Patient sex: F
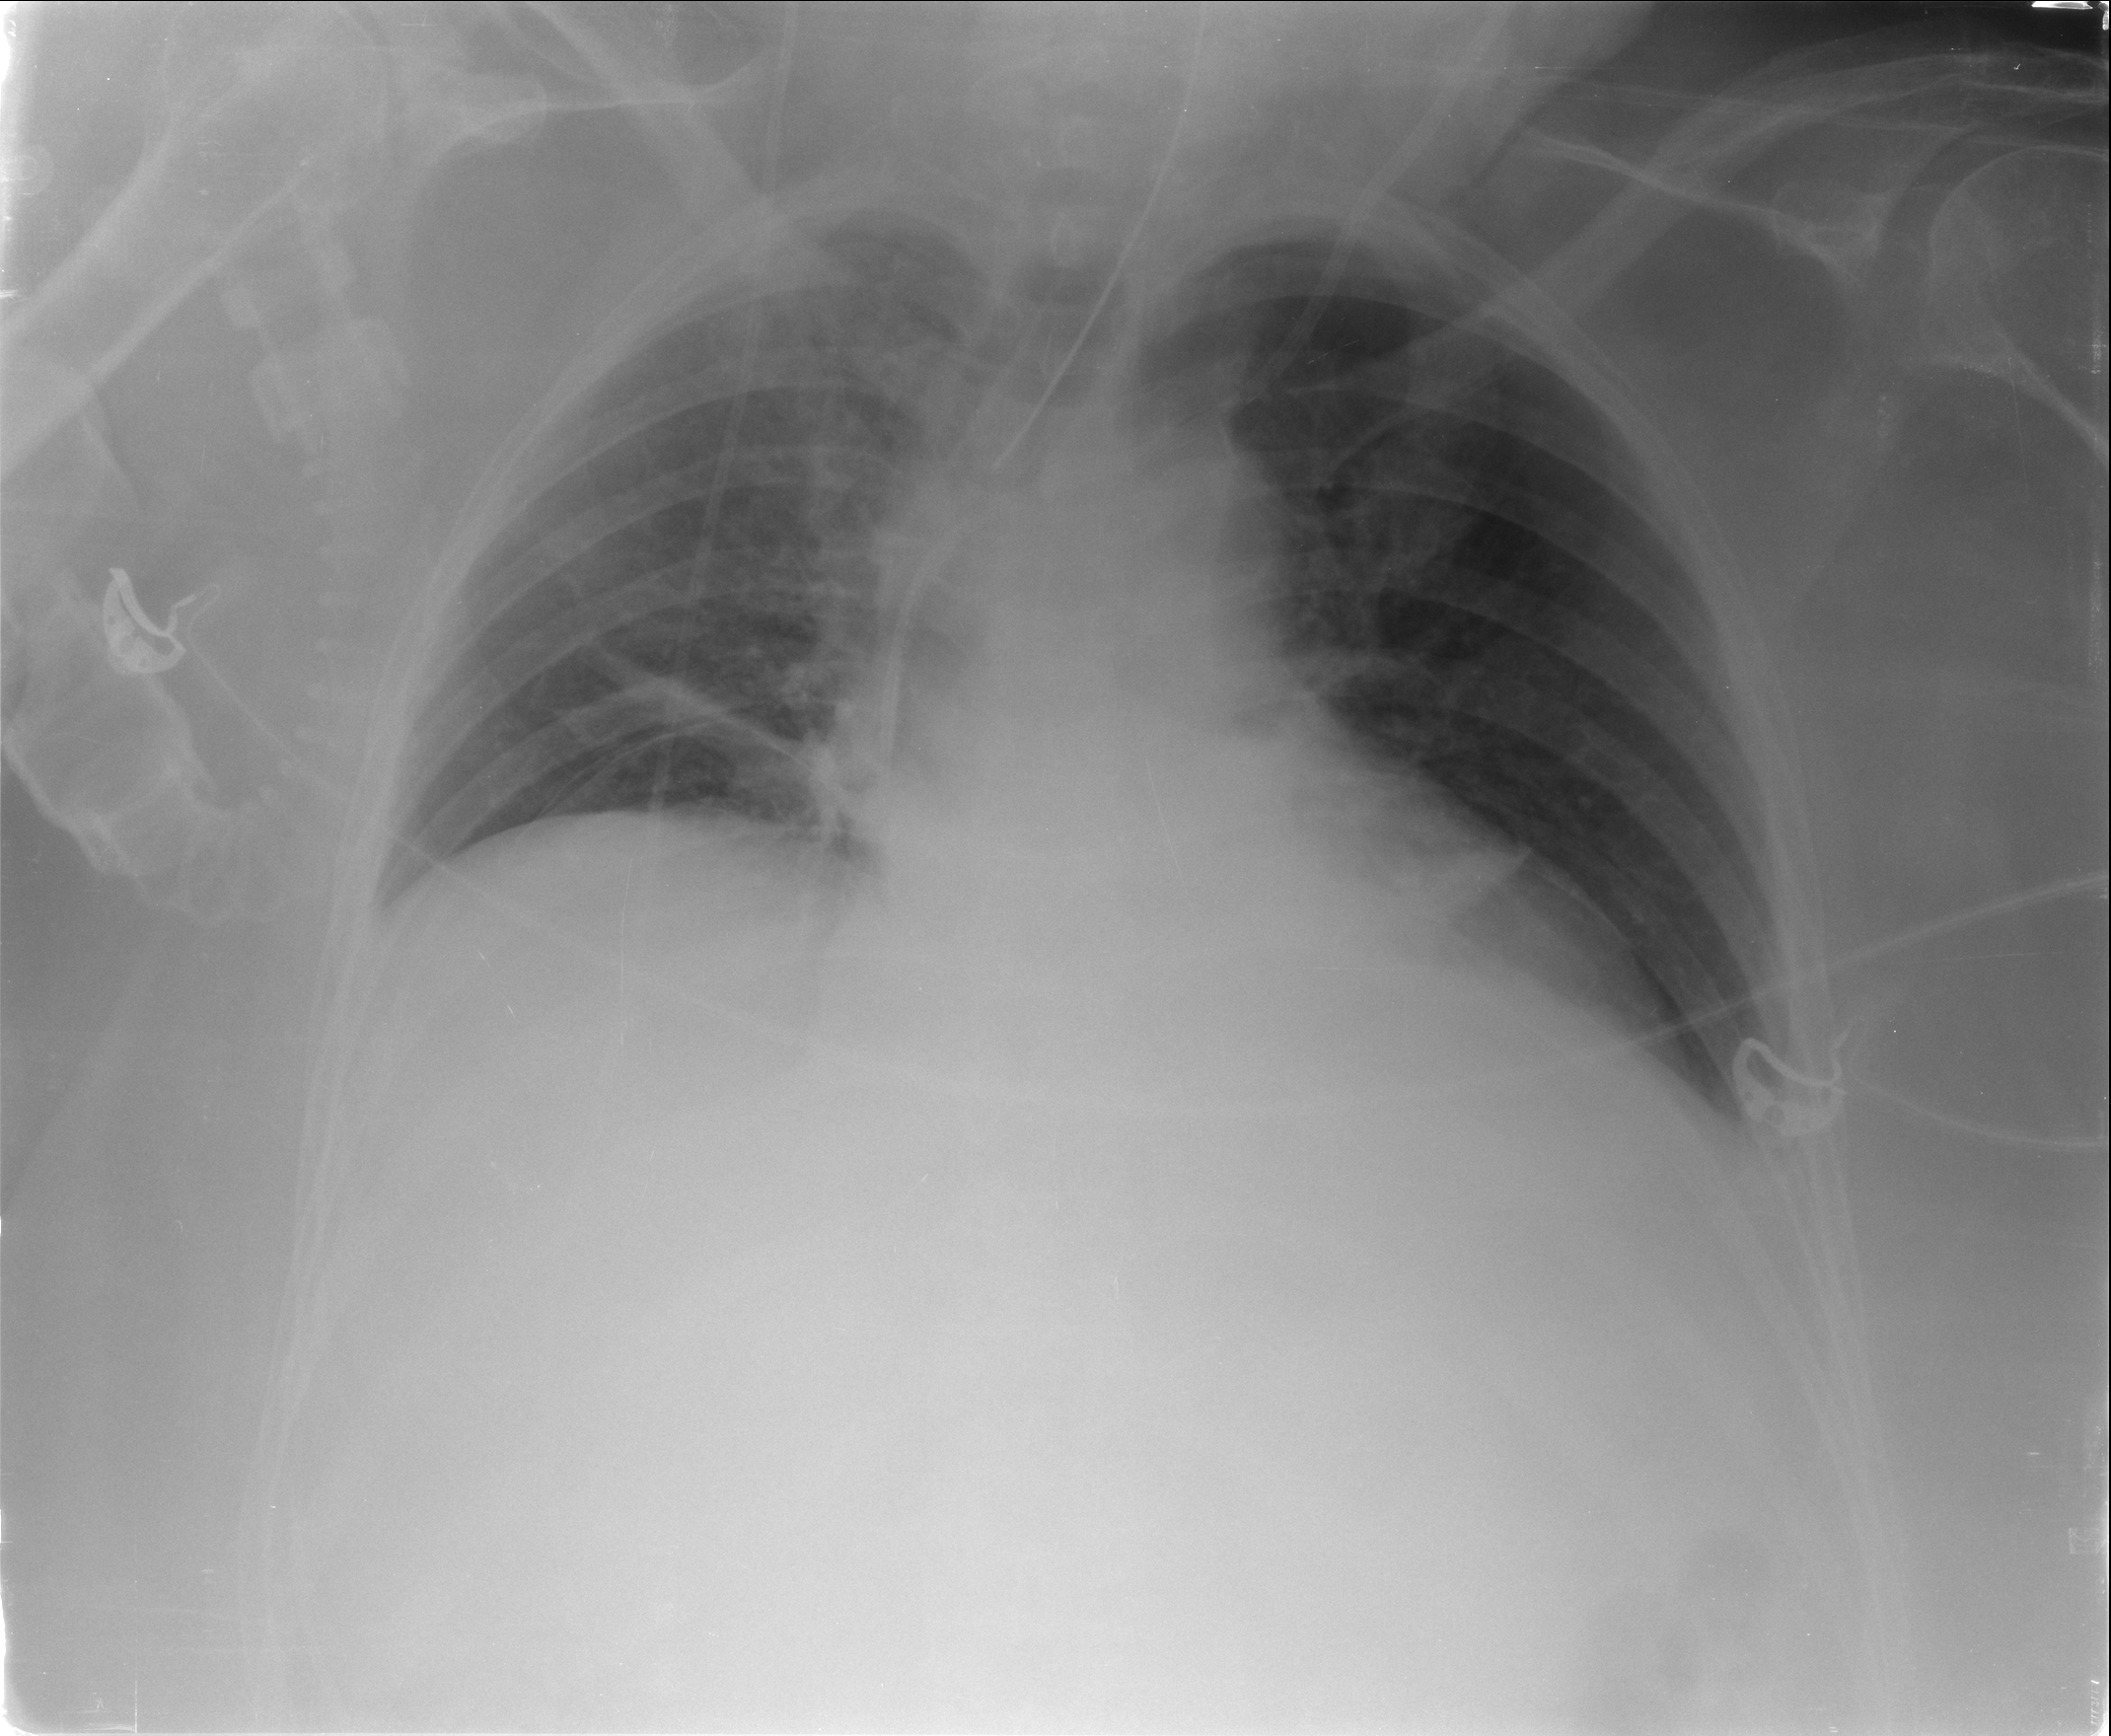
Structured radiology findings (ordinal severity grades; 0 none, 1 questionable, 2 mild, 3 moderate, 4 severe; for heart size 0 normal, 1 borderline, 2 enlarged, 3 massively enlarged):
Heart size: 2
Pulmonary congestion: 0
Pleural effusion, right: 0
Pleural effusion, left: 2
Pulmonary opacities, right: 0
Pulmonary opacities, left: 0
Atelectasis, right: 2
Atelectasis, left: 2